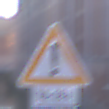
Verkehrszeichen: Gefahrenstelle
Zusatzzeichen unten: ZeitangabenOhneBeschraenkungAufWochentage1
Umgebung: Outdoor, Urban
Tageszeit: SunriseSunset
Wetter: Clear
Licht: Natural
Jahreszeit: NotSpecified
Kontrast: MediumContrast